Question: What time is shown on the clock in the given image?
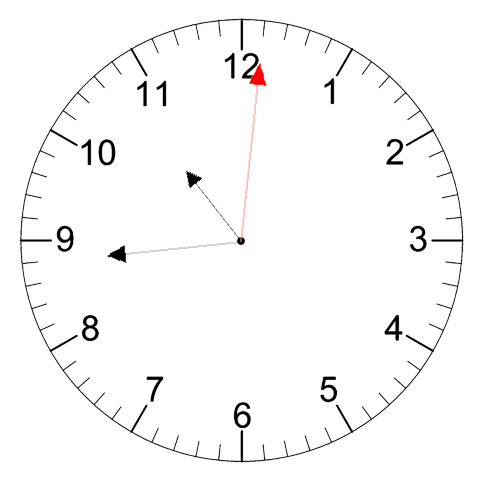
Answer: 10:44:01